Aerial crown-view tile of a tropical tree (Barro Colorado Island, Panama), acquired 20240611:
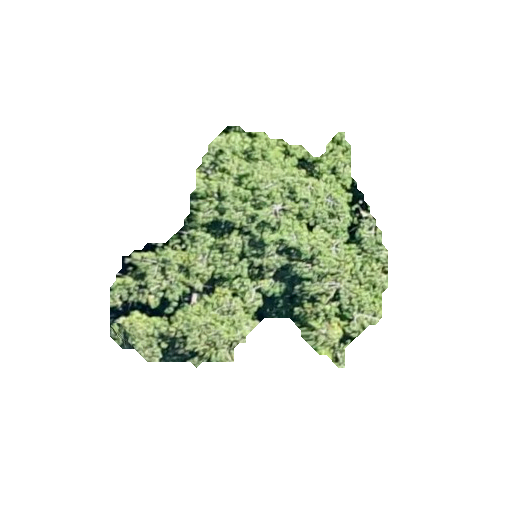
Species: Virola surinamensis
GBIF accepted scientific name: Virola surinamensis
Crown area: 69.944 m²